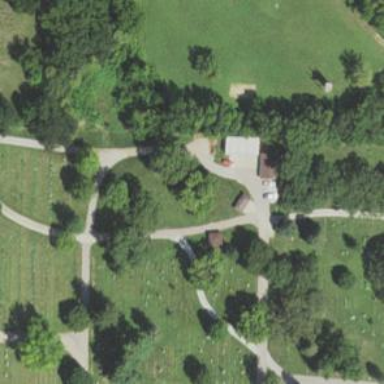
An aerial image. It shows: Driveway.